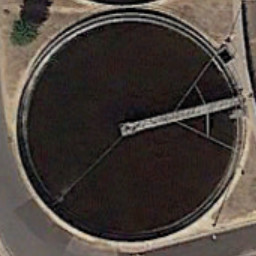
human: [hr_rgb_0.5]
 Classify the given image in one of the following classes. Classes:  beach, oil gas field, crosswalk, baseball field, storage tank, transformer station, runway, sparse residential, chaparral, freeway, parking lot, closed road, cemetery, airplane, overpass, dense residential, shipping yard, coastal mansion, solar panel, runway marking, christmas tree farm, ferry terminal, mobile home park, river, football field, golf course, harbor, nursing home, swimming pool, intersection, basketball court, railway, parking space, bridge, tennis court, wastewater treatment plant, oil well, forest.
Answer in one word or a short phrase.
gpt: wastewater treatment plant